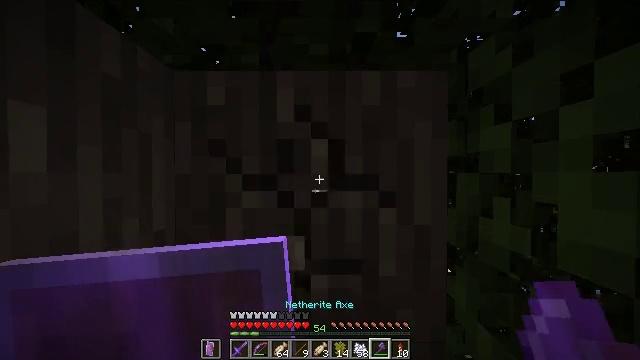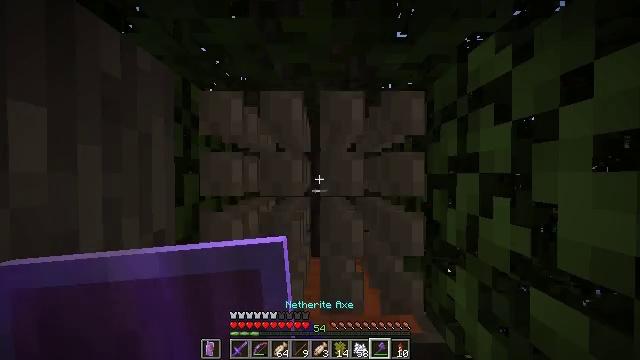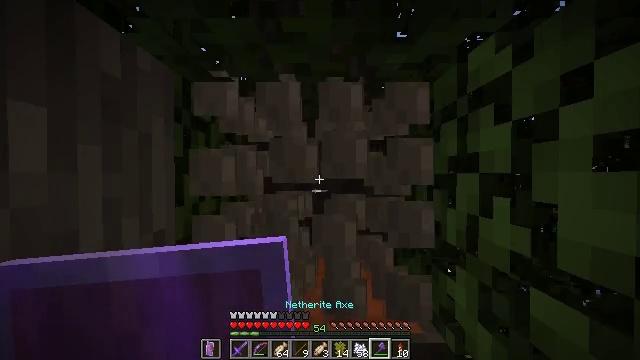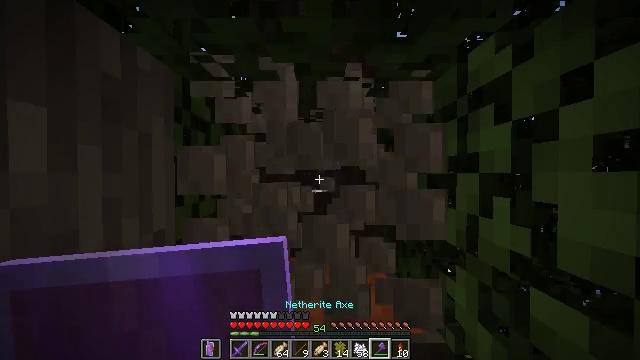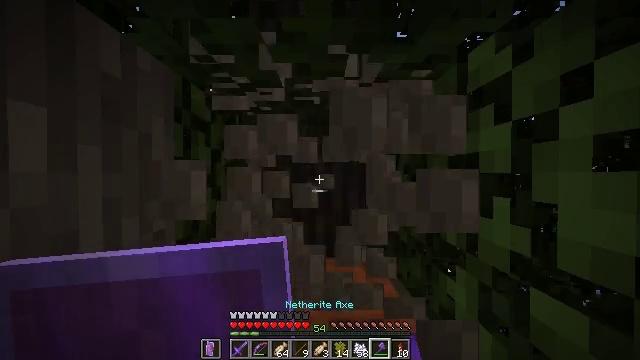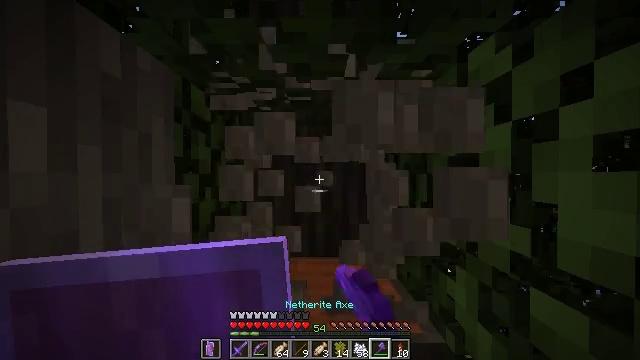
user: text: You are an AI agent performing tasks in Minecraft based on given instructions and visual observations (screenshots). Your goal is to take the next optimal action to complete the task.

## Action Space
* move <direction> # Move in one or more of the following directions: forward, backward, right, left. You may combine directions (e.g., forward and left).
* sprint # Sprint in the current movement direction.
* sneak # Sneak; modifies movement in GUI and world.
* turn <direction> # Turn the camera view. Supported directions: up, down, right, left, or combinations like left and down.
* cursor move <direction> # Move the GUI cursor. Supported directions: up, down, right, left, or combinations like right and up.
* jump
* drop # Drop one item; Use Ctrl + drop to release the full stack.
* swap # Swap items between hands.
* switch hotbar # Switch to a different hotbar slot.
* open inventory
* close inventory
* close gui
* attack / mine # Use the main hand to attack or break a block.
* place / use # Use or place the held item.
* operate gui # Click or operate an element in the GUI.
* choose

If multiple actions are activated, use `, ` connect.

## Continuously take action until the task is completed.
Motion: motion action
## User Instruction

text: Break the acacia log from the tree.
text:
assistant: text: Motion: attack / mine
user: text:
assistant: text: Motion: attack / mine
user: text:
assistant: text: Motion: attack / mine
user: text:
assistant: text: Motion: attack / mine
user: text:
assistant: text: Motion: no_op
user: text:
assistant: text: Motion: no_op